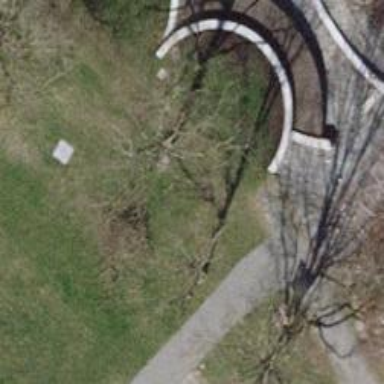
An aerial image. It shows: Bench.